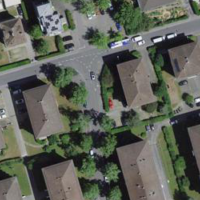
EUNIS habitat code: 55
Species observed at this site:
Episyrphus balteatus
Pyralis farinalis
Plodia interpunctella
Steatoda triangulosa